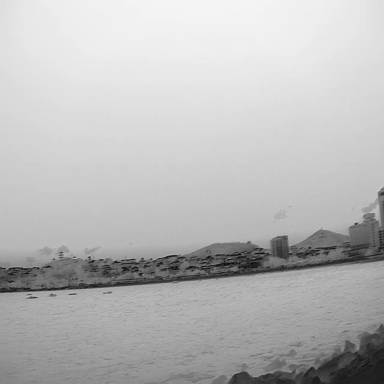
There are five bulk_carriers in the infrared image.